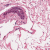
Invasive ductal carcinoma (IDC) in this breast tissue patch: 0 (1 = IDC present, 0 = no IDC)